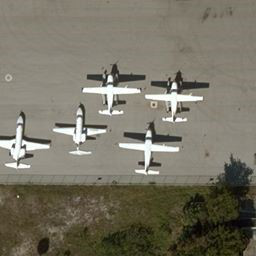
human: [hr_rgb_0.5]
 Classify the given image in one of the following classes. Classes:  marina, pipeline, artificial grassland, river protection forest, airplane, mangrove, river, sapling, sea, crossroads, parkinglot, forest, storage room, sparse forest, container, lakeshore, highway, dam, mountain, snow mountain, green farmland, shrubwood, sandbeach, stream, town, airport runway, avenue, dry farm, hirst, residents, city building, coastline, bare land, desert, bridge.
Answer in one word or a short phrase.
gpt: airplane